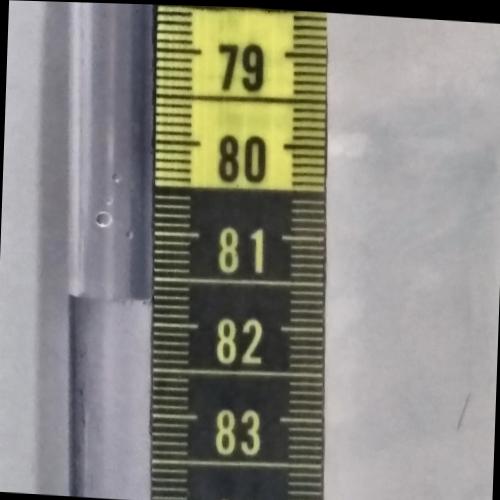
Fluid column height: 81.7 cm